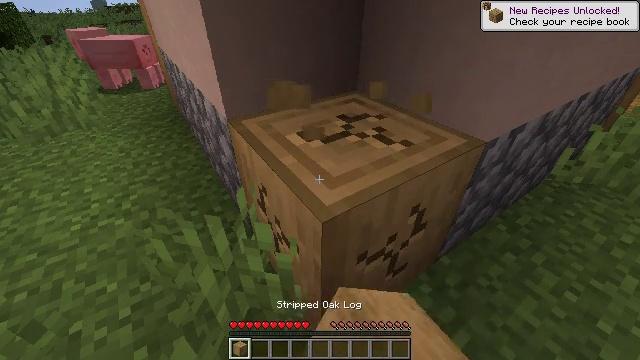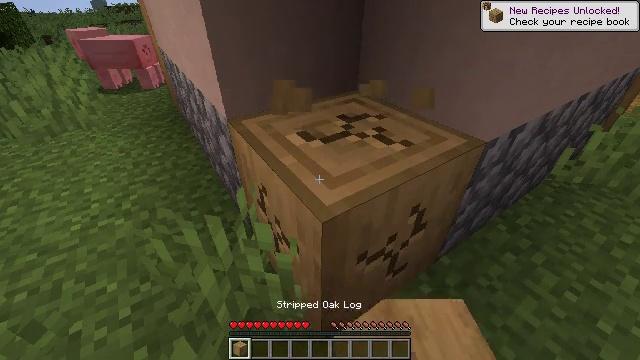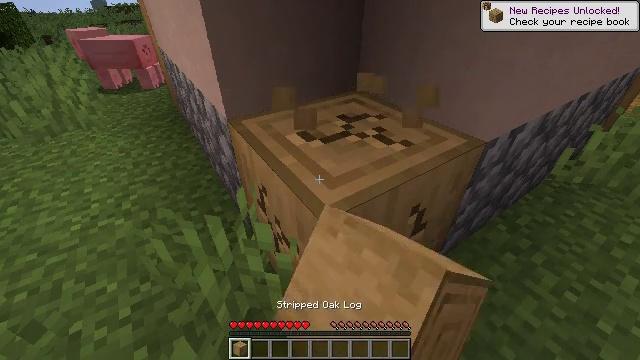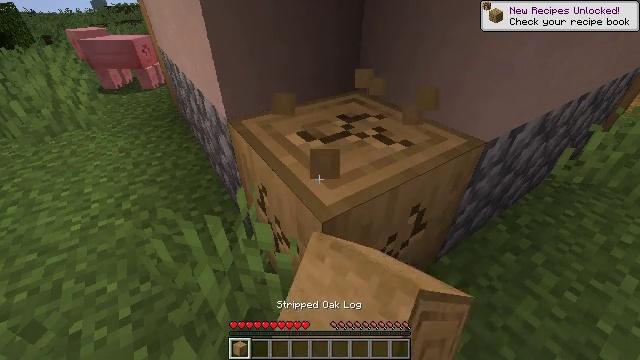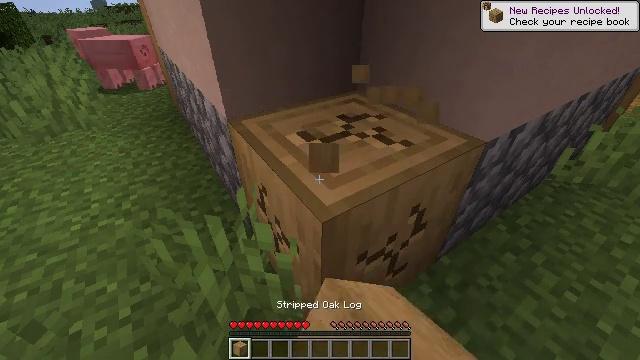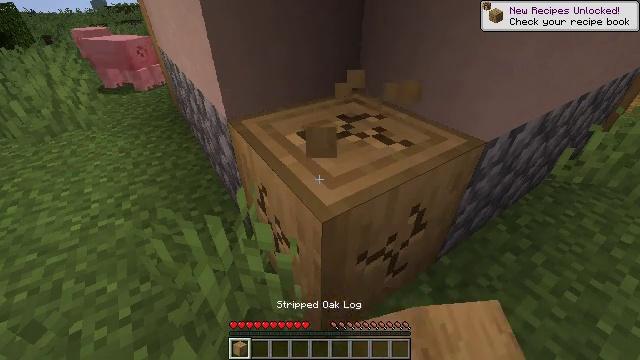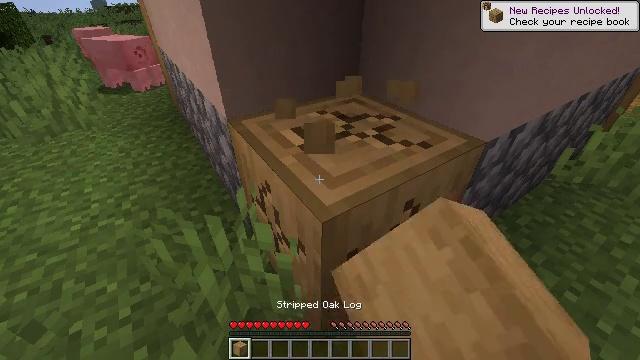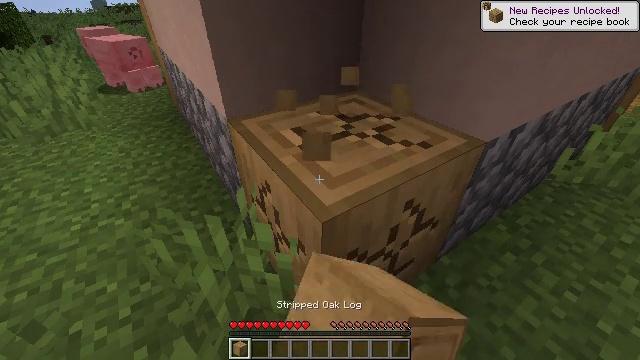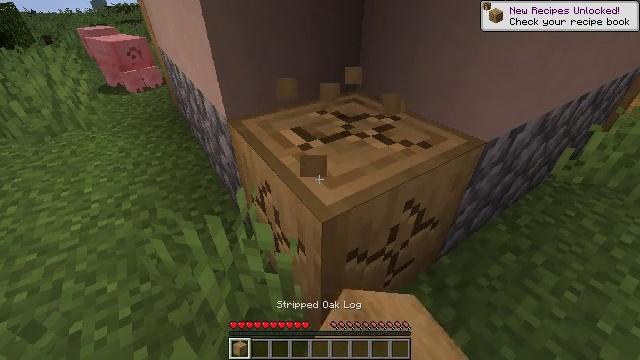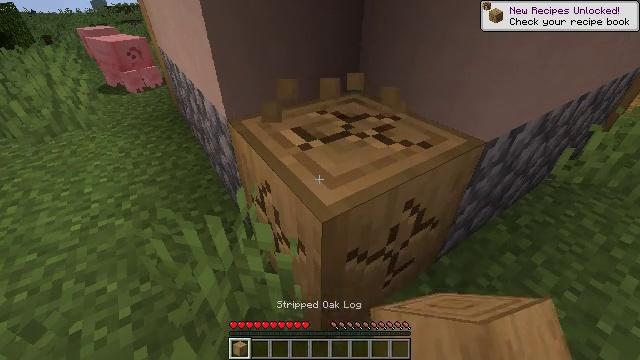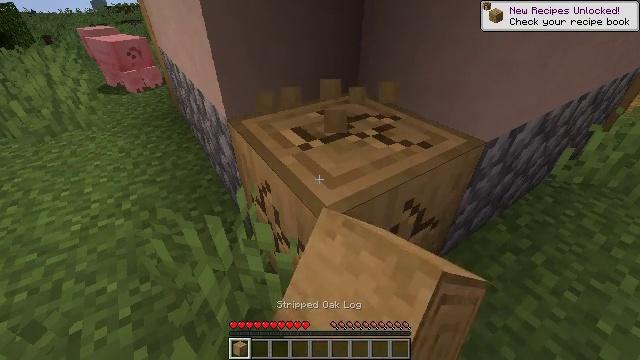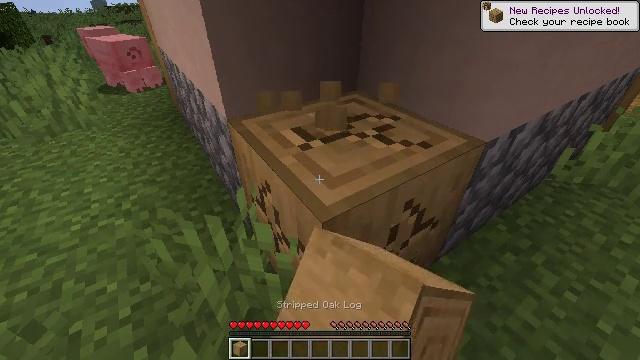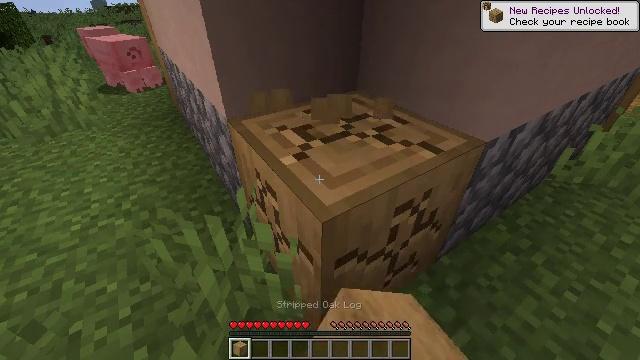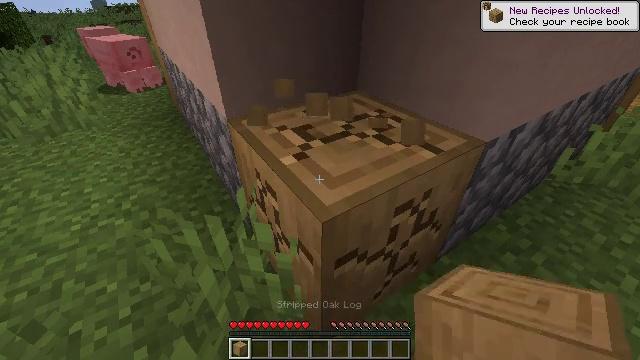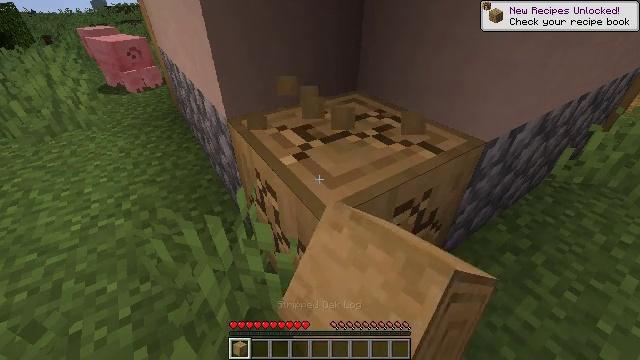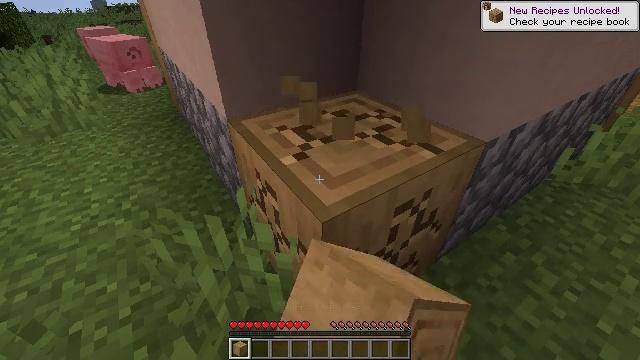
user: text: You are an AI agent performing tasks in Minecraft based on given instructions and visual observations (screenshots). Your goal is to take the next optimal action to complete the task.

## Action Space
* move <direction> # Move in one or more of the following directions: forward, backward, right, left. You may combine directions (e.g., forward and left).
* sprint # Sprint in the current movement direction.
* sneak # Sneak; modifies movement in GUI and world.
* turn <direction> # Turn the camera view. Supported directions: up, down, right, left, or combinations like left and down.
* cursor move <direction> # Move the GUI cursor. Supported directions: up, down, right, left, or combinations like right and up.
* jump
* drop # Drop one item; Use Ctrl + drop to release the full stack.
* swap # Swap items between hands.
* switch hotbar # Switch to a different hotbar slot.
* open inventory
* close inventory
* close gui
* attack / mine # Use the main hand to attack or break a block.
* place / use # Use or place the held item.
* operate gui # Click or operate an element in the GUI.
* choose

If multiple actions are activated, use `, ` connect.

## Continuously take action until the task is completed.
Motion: motion action
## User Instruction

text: Attack the stripped oak log to collect it.
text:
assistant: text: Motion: attack / mine
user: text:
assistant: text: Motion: attack / mine
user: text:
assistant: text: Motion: attack / mine
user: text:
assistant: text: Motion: attack / mine
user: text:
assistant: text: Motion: attack / mine
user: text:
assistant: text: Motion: attack / mine
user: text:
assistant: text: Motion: attack / mine
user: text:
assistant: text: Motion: attack / mine
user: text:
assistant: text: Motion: attack / mine
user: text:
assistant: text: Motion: attack / mine
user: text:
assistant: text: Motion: attack / mine
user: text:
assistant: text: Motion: attack / mine
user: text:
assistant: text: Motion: attack / mine
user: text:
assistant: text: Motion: attack / mine
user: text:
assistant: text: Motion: attack / mine
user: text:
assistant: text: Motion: attack / mine
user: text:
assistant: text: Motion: attack / mine
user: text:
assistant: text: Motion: attack / mine
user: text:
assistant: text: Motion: attack / mine
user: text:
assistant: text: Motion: attack / mine
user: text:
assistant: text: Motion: attack / mine
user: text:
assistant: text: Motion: attack / mine
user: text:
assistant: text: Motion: attack / mine
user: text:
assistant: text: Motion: attack / mine
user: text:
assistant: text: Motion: attack / mine
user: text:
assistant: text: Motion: attack / mine
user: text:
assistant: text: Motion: attack / mine
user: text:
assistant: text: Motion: attack / mine
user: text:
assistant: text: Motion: attack / mine
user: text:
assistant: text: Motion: attack / mine